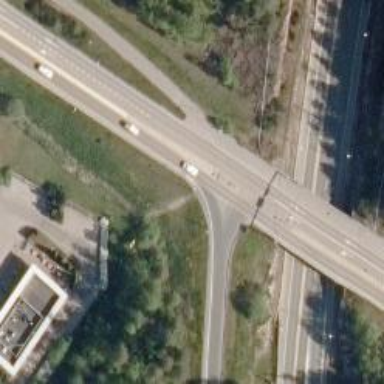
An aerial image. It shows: Trunk link highway with asphalt surface.